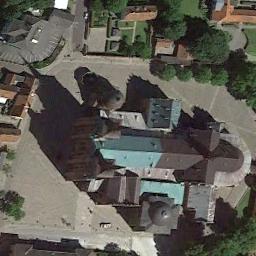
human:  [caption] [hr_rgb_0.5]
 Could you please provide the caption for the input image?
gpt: A church with a cyan and black roof, A cross-shaped roof on the main house of the church, Several buildings and roads and trees around the church .

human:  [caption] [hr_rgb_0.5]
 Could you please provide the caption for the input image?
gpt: This is a church with lots of open space around it .

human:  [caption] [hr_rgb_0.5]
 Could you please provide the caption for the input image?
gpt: The church with some towers of different shapes and the rest of the church has a cross-shaped sloping roof .

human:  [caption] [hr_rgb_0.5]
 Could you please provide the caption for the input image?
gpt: There is a church in the middle of the grass surrounded by some buildings and trees .

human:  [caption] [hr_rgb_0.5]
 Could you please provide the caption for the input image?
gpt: There are many trees near the church .